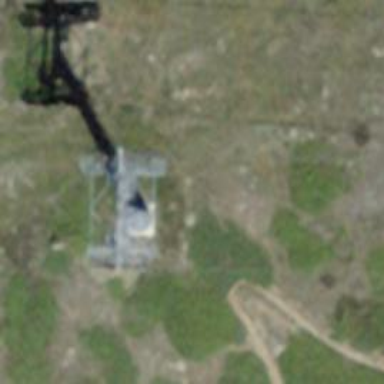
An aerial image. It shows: Pylon for aerialway.